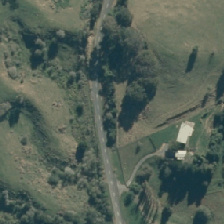
Land cover: manuka_kanuka